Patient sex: M
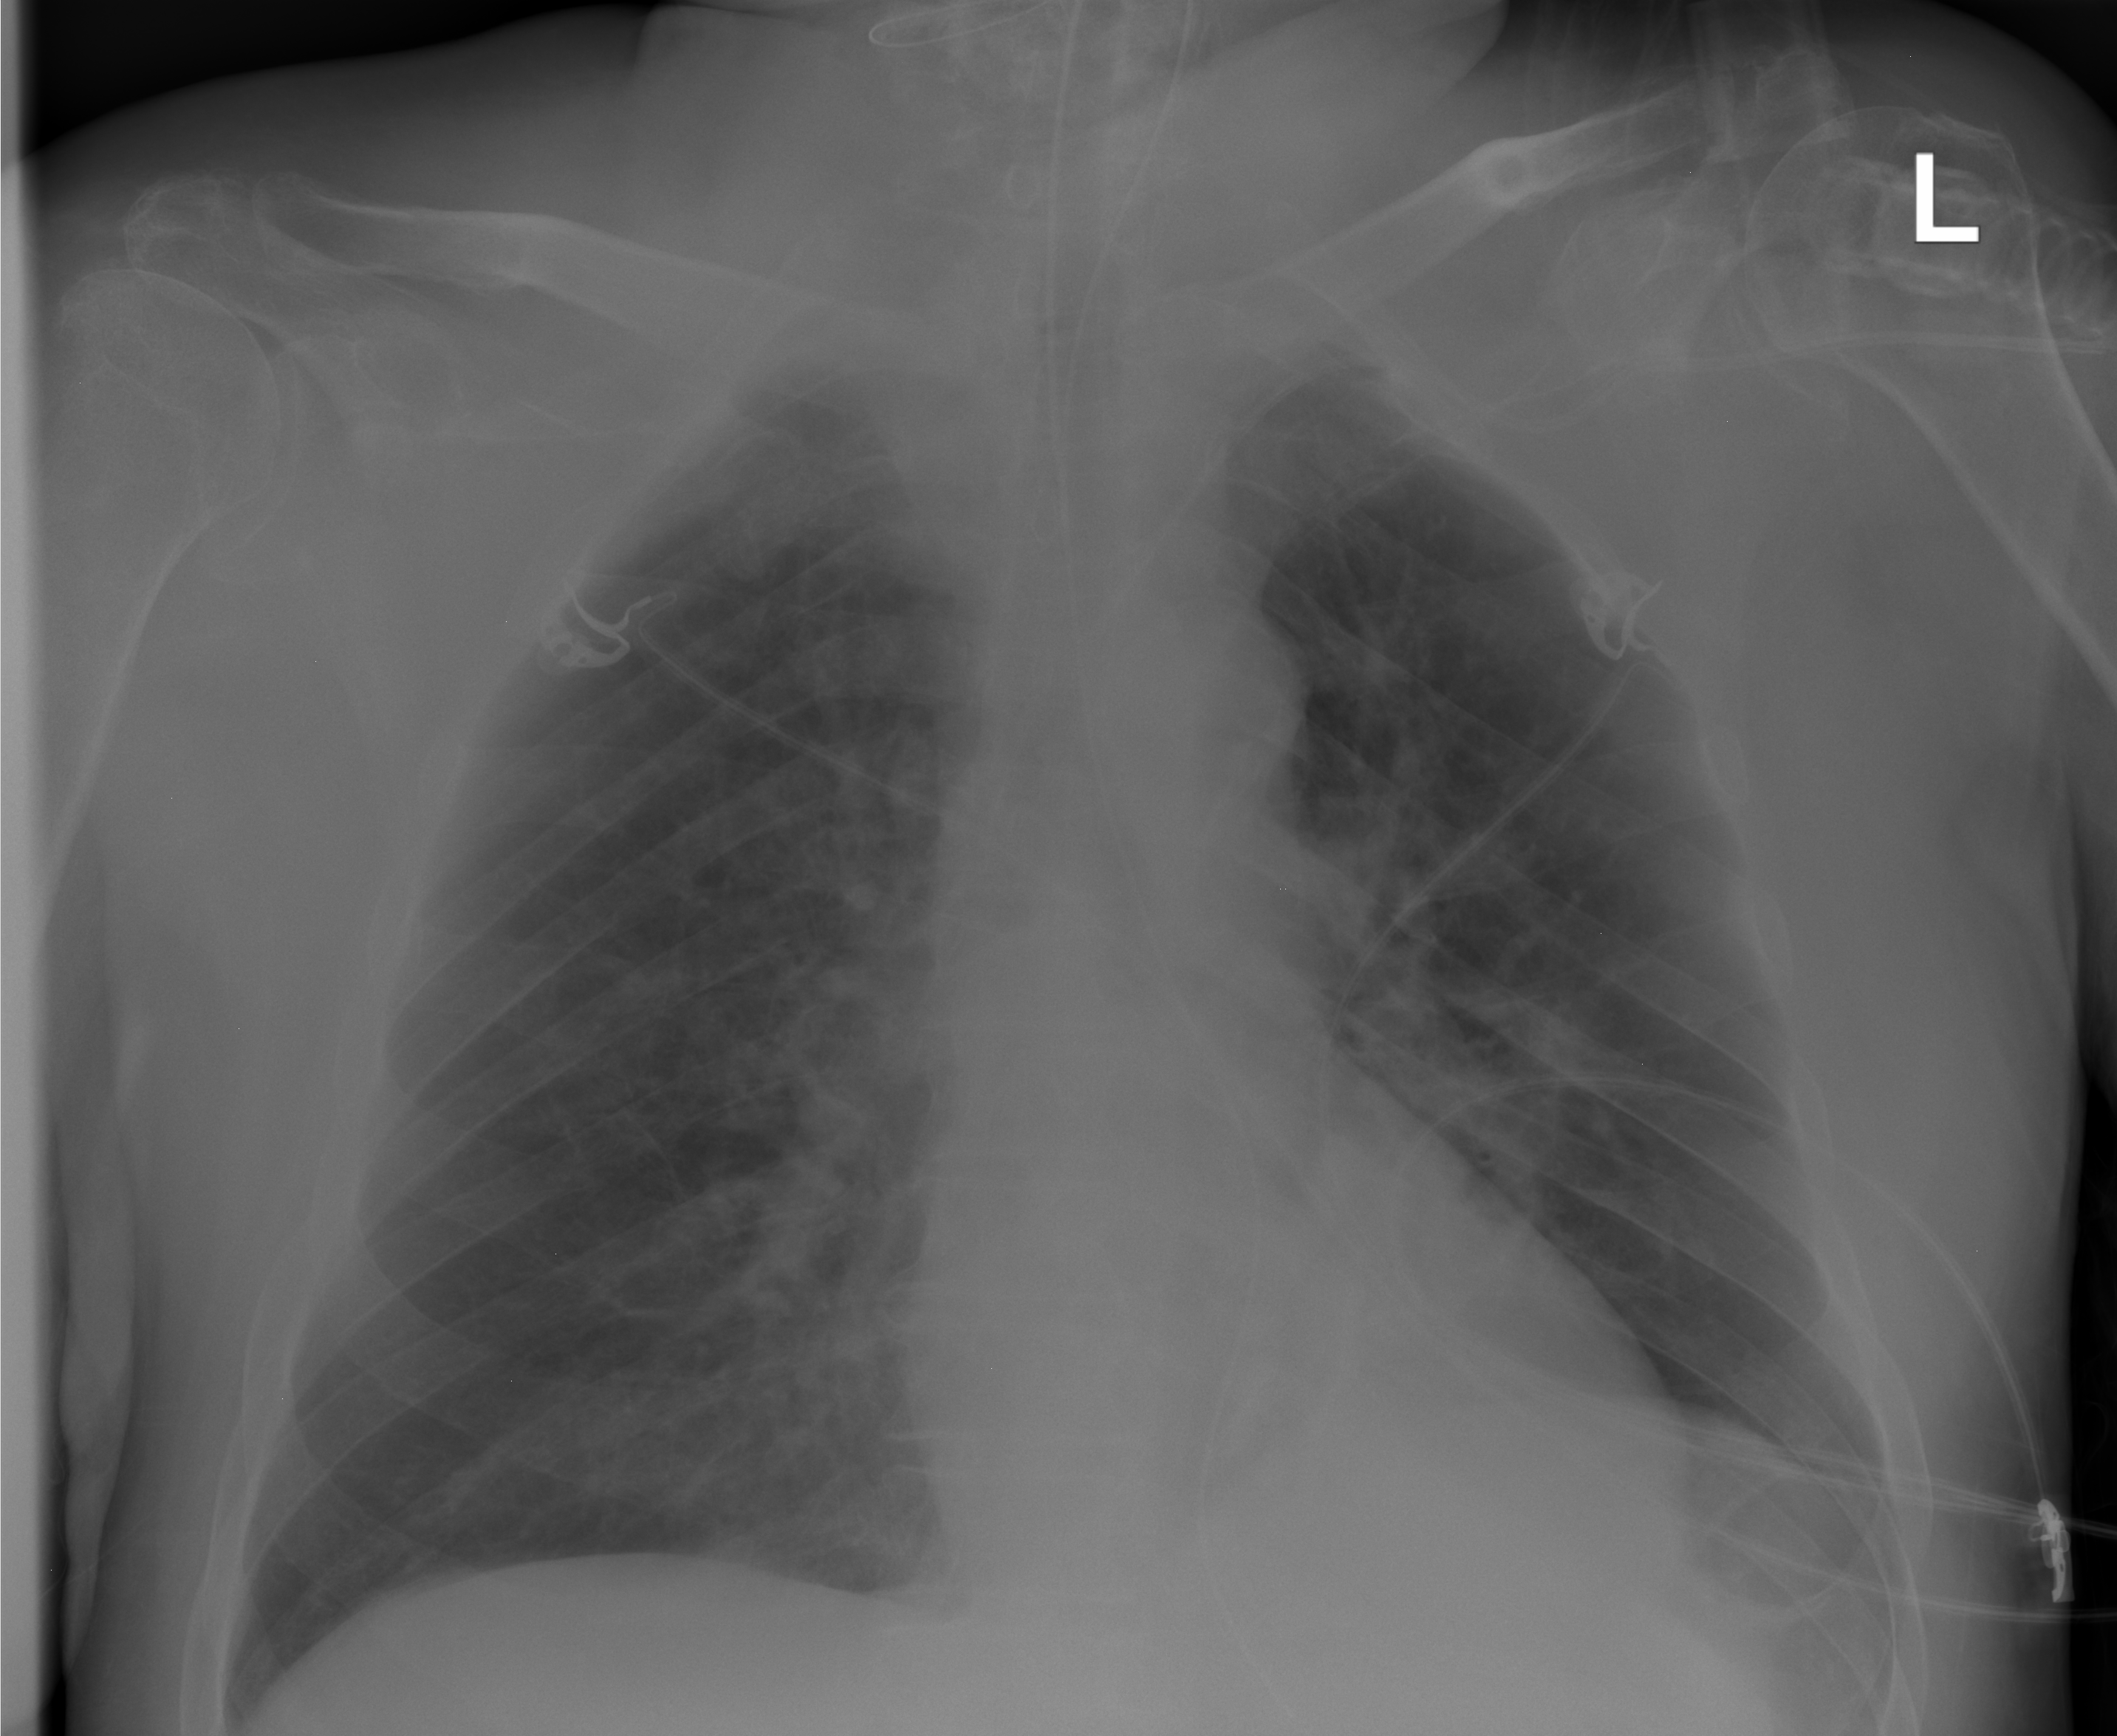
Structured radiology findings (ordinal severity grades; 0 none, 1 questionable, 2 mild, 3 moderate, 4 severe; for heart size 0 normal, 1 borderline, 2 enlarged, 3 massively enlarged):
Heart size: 0
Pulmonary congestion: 0
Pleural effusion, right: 0
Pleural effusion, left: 0
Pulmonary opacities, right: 1
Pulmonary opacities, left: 0
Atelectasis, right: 0
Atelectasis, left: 2